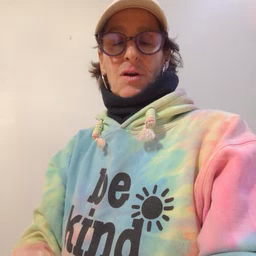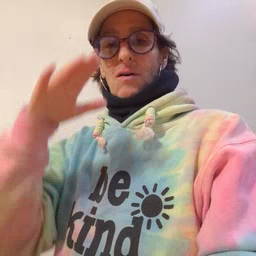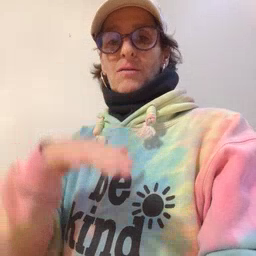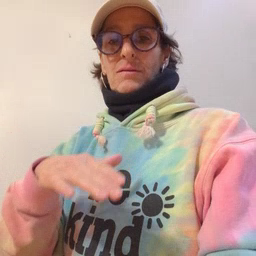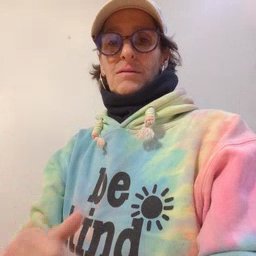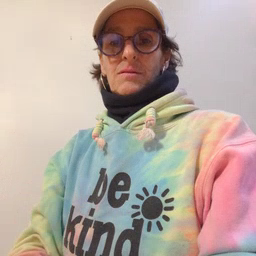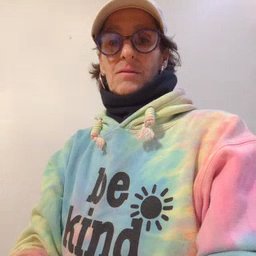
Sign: on